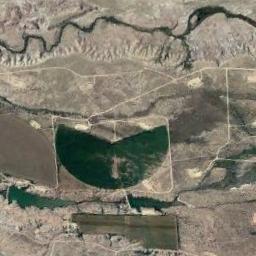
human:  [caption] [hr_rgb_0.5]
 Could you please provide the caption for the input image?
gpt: A brown semicircle and a large green semicircular circular farmland .

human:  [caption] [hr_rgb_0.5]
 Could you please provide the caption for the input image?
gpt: There is a half green circle farmland in the bare land .

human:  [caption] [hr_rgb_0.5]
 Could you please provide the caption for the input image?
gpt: There are round fields on the right .

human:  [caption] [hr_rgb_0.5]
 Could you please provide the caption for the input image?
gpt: A dark green fan-shaped farmland is surrounded by wasteland and a river goes through the wasteland .

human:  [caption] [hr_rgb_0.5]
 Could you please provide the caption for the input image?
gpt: A green circular farmlands with wastelands around .